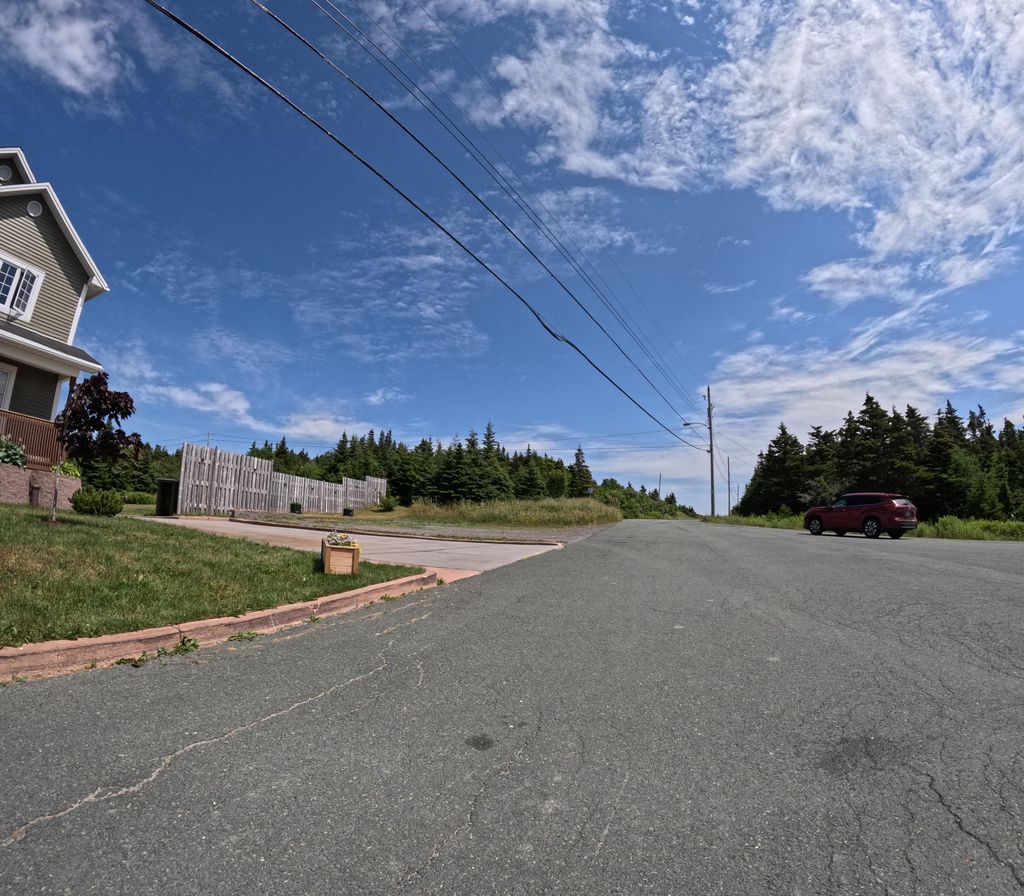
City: st_johns